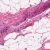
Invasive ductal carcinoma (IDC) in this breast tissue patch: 0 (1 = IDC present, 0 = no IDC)